Field crop: tomato
Growth stage: 1
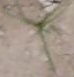
Species: cyperus